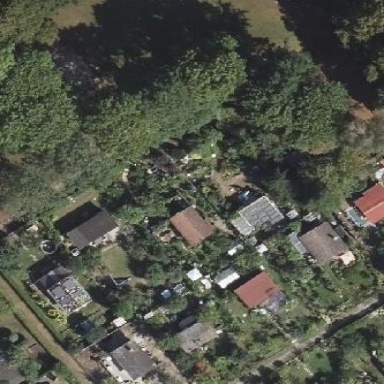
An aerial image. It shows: Plot in the allotments.